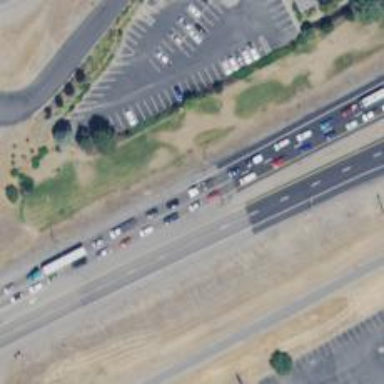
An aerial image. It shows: Expressway with asphalt surface categorized as trunk highway.